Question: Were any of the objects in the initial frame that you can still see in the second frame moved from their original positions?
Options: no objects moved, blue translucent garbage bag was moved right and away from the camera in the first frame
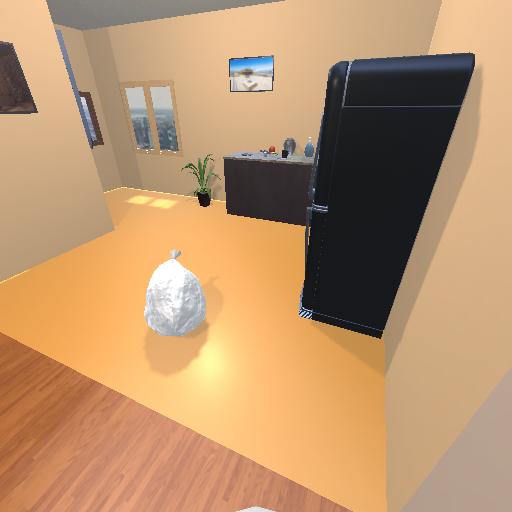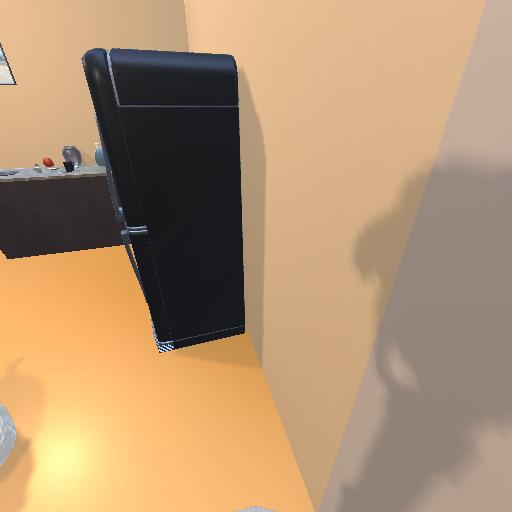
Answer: no objects moved